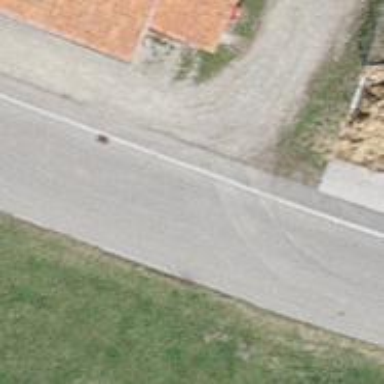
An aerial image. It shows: Compacted driveway serving as service road.